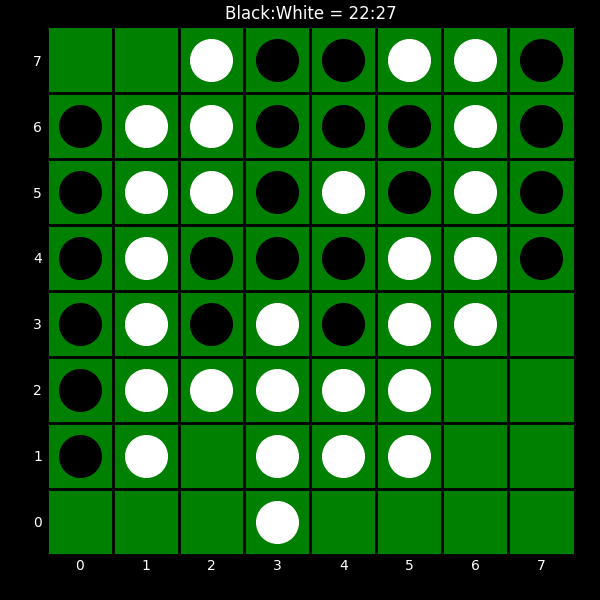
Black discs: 22
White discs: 27